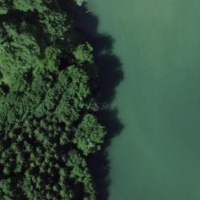
EUNIS habitat code: 14
Species observed at this site:
Aruncus dioicus